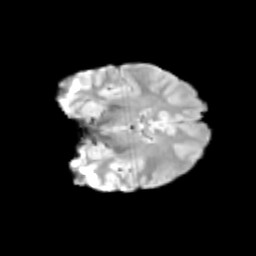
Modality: T2w
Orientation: coronal
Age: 12
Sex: female
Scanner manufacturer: siemens
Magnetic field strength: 3 T
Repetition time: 3.8 s
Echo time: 0.07 s